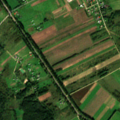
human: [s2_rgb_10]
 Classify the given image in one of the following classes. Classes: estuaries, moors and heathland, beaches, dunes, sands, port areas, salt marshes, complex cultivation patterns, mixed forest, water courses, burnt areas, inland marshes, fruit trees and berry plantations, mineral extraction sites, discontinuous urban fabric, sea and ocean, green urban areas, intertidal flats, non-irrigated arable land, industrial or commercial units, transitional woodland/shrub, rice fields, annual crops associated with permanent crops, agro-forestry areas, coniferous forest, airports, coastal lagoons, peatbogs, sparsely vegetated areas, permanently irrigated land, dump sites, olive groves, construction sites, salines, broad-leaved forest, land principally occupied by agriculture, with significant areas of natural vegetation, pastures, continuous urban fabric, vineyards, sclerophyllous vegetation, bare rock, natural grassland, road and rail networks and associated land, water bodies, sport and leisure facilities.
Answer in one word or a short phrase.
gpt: pastures, complex cultivation patterns, broad-leaved forest, transitional woodland/shrub